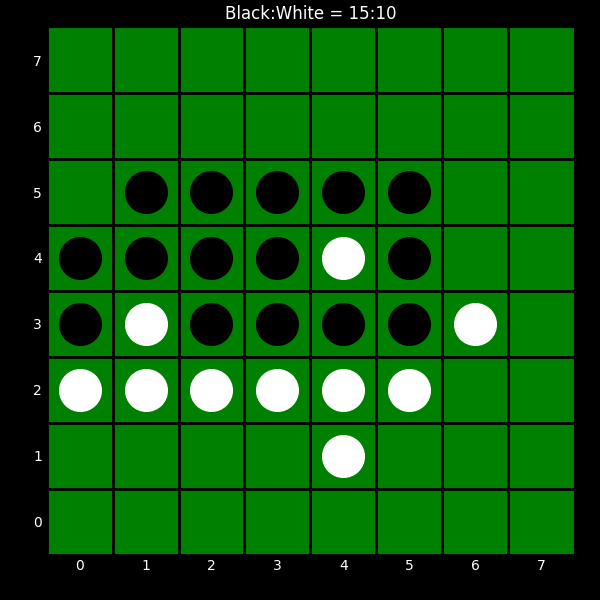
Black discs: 15
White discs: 10